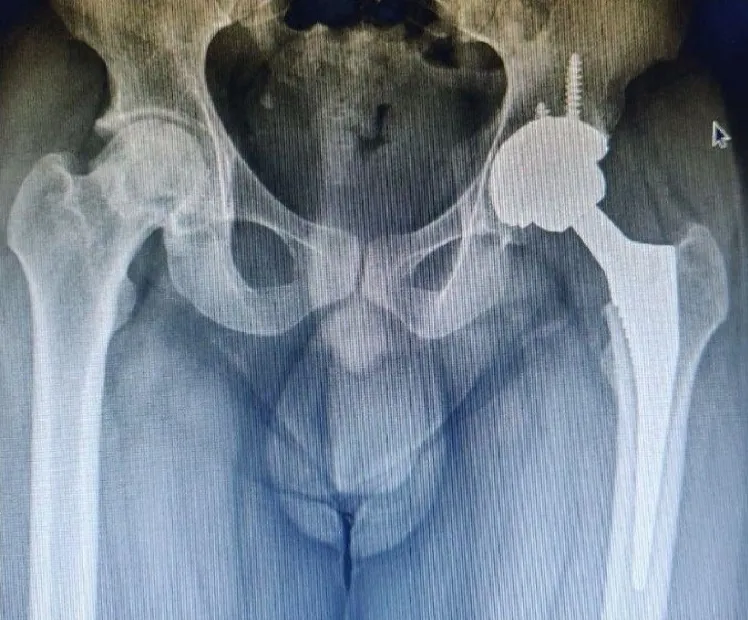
Showing postoperative AP radiograph a normal seated acetabular component and liner.
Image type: radiology (x_ray)